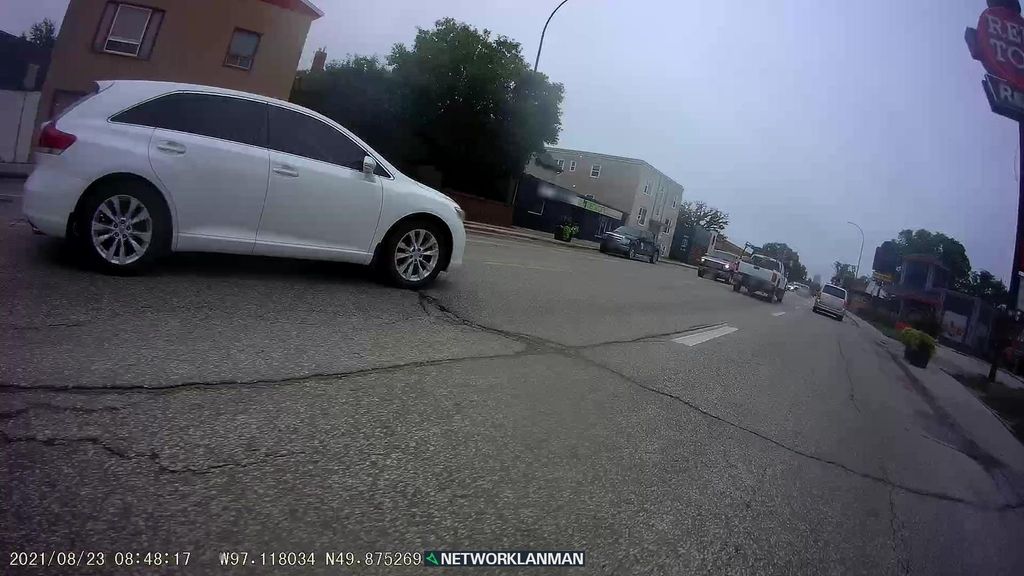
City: winnipeg